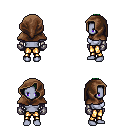
a pixel art fantasy rpg character, female body template, dark elf, purple skin, steel arm armor, gold greaves, green long mohawk hairstyle, cloth hood, metal gloves, four views (front, back, left, right), 2x2 character sprite sheet, small pixel art, hard edges, no anti-aliasing